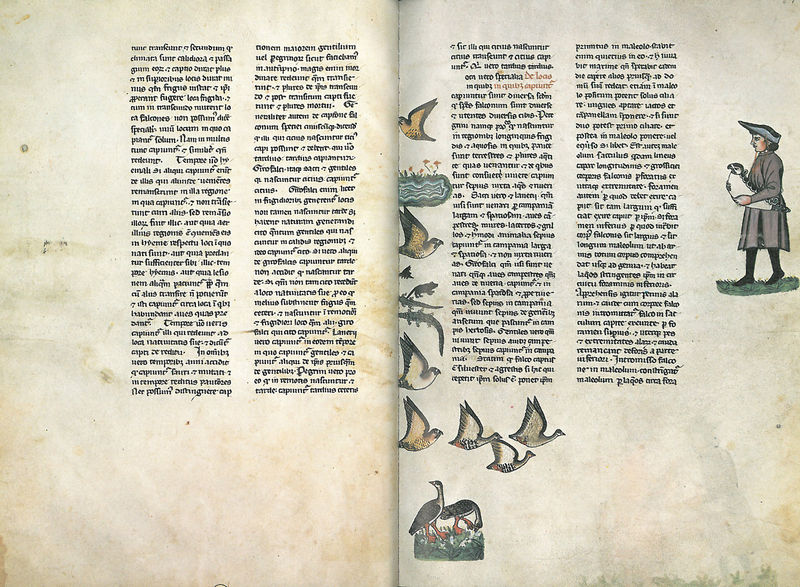
Titel: Falkenbuch Friedrichs des II.; De arte venandi cum avibus
Institution: Rom, Biblioteca Vaticana
Schlagwörter: mann, vogel, wasser, teich, hut, schwarz, wiese, vögel, gotik, fliegen, ente, enten, buch, dreispitz, gänse, seiten, märchen, krokodil, hans, buchseiten, miniatur, fraktur, handschrift, ratte, faktur, frakturschrift, hans im glück, exen